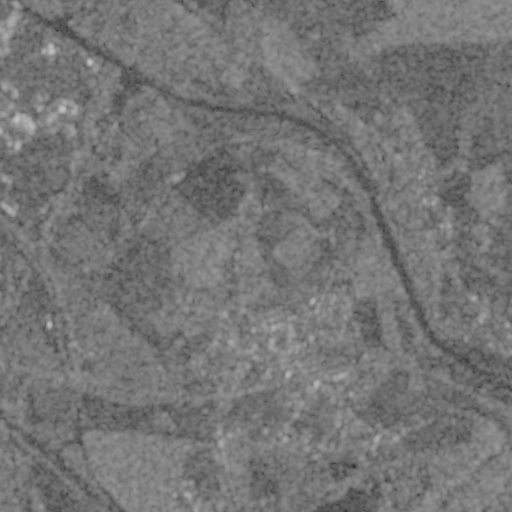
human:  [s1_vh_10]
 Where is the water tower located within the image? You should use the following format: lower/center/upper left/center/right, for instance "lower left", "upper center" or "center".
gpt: The water tower is located in the center right of the image.
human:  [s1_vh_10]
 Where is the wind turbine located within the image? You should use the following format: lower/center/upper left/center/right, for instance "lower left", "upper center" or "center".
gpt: The wind turbine is located in the upper left of the image.
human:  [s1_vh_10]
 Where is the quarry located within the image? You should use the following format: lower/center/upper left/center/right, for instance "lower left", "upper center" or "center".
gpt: There is no quarry in the image.

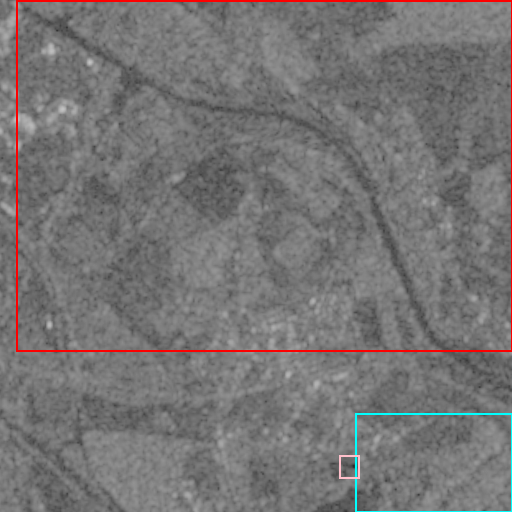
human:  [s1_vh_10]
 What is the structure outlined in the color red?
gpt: The structure outlined in red is a crop field.
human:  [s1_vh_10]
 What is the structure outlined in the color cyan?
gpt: The structure outlined in cyan is a park.
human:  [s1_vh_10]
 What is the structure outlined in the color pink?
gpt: The structure outlined in pink is a parking lot.
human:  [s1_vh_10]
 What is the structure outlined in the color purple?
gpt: There is no purple outline.